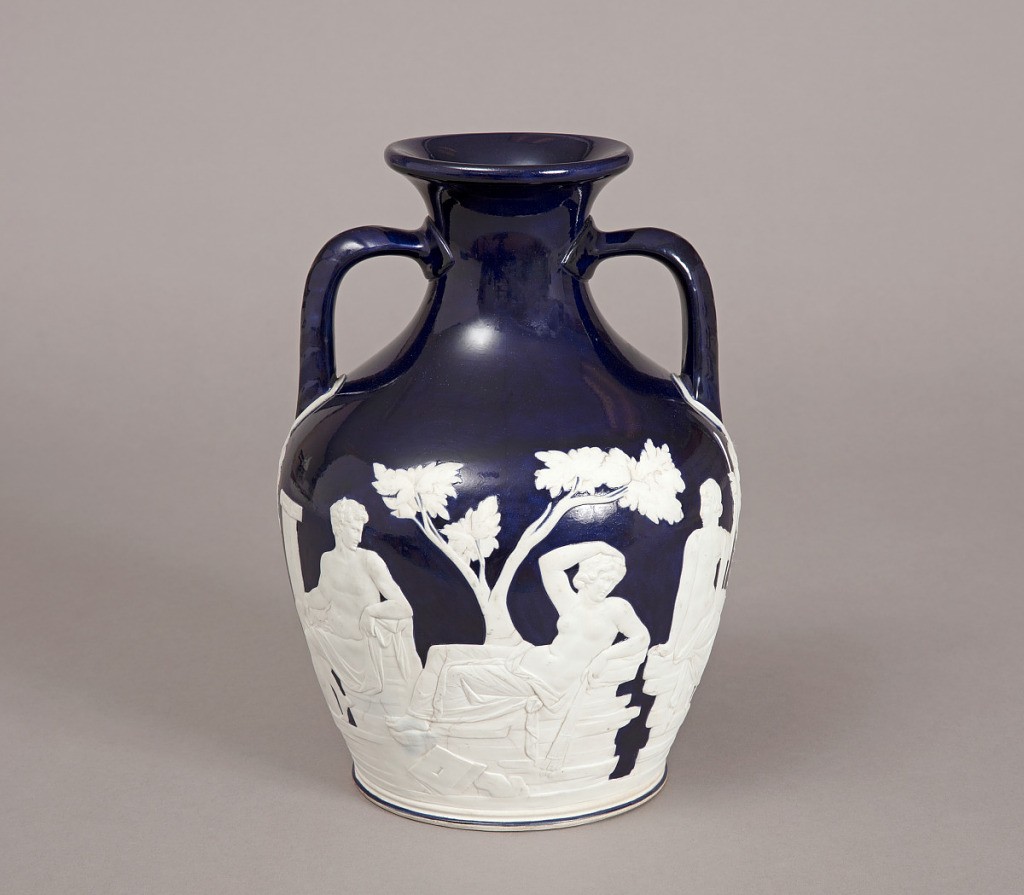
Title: Copy of the Portland Vase
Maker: Josiah Wedgwood and Sons, British
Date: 1850–1860
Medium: stoneware
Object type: Vase
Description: Dark blue two-handled ovoid body with tapered neck and flared circular mouth; body decorated with low white running relief scene showing figures in classical garb set amongst a columned structure and landscape, copying the design of the Roman Portland Vase; bases of handles decorated with white masks; underside of vase decorated with white relief of man in Phrygian cap before a leafy tree branch.